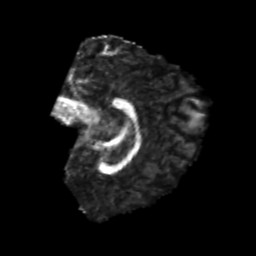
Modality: FA
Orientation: sagittal
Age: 20
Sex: male
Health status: healthy
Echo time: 0.074 s